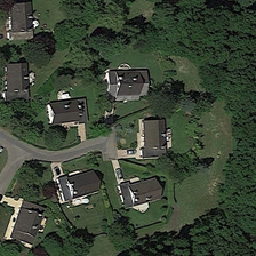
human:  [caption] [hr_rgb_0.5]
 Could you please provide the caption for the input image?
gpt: There are black village houses in the center of the forest.

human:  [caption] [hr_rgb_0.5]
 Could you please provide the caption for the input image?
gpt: the residence with black villages is in the middle of the forest.

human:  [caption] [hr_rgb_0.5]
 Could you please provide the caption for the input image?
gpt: this lush woods is surrounding the peaceful neighborhood with roads passes by .

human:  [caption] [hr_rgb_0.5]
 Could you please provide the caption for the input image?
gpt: There is a house with a black village in the center of the forest.

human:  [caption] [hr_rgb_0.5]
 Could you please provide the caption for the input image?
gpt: There is a village in the middle of the forest.